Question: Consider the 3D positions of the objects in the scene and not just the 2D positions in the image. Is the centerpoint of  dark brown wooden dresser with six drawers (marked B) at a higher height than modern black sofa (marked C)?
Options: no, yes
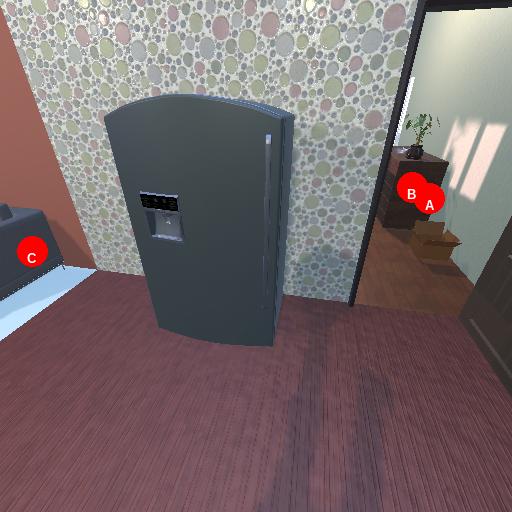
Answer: no